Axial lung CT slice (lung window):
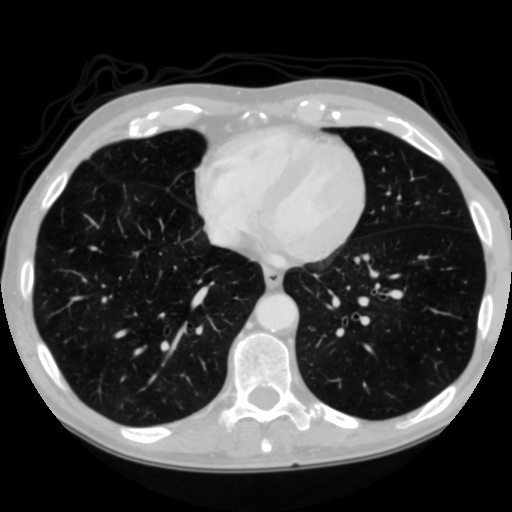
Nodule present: no